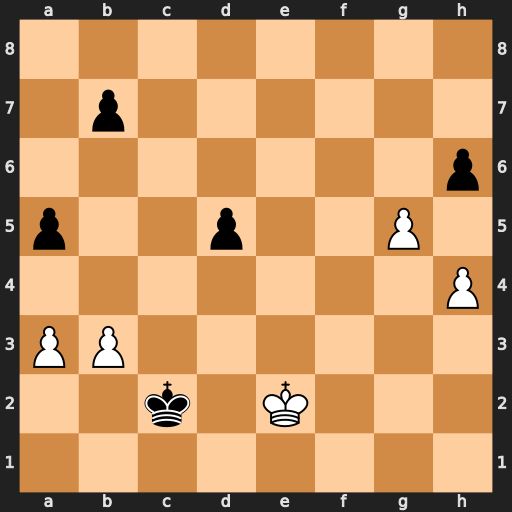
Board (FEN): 8/1p6/7p/p2p2P1/7P/PP6/2k1K3/8
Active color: w
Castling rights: -
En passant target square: -
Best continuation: Ke3 hxg5 h5